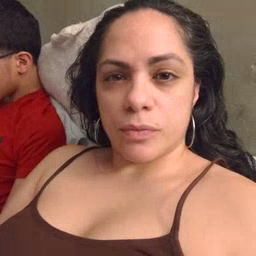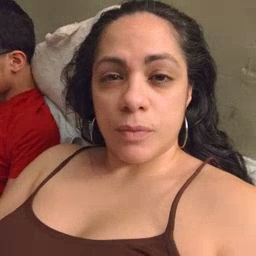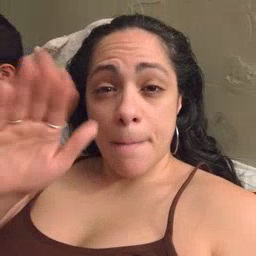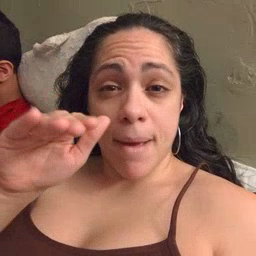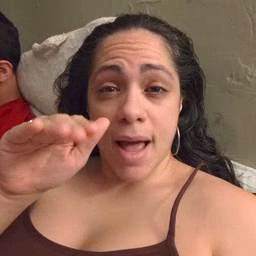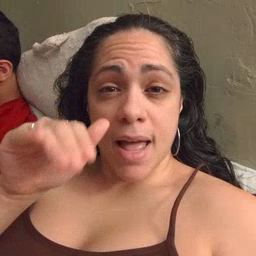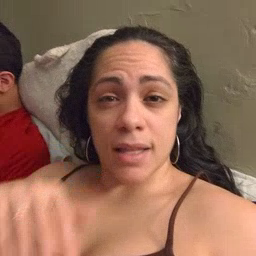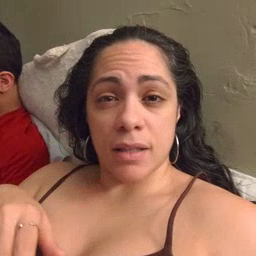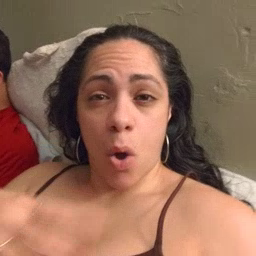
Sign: bye